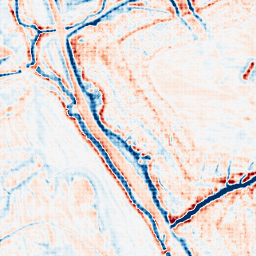
Category: edge_preserving
Decomposition family: bilateral
Decomposition parameters: d: 15
sigma_color: 100
sigma_space: 75
Upsampling method: sinc_hamming
Upsampling parameters: scale: 4
kernel_size: 4
Upsampling scale: 4